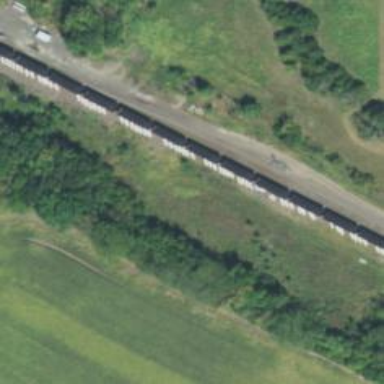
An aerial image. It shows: Railway siding for service.